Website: ulta-beauty
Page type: payment
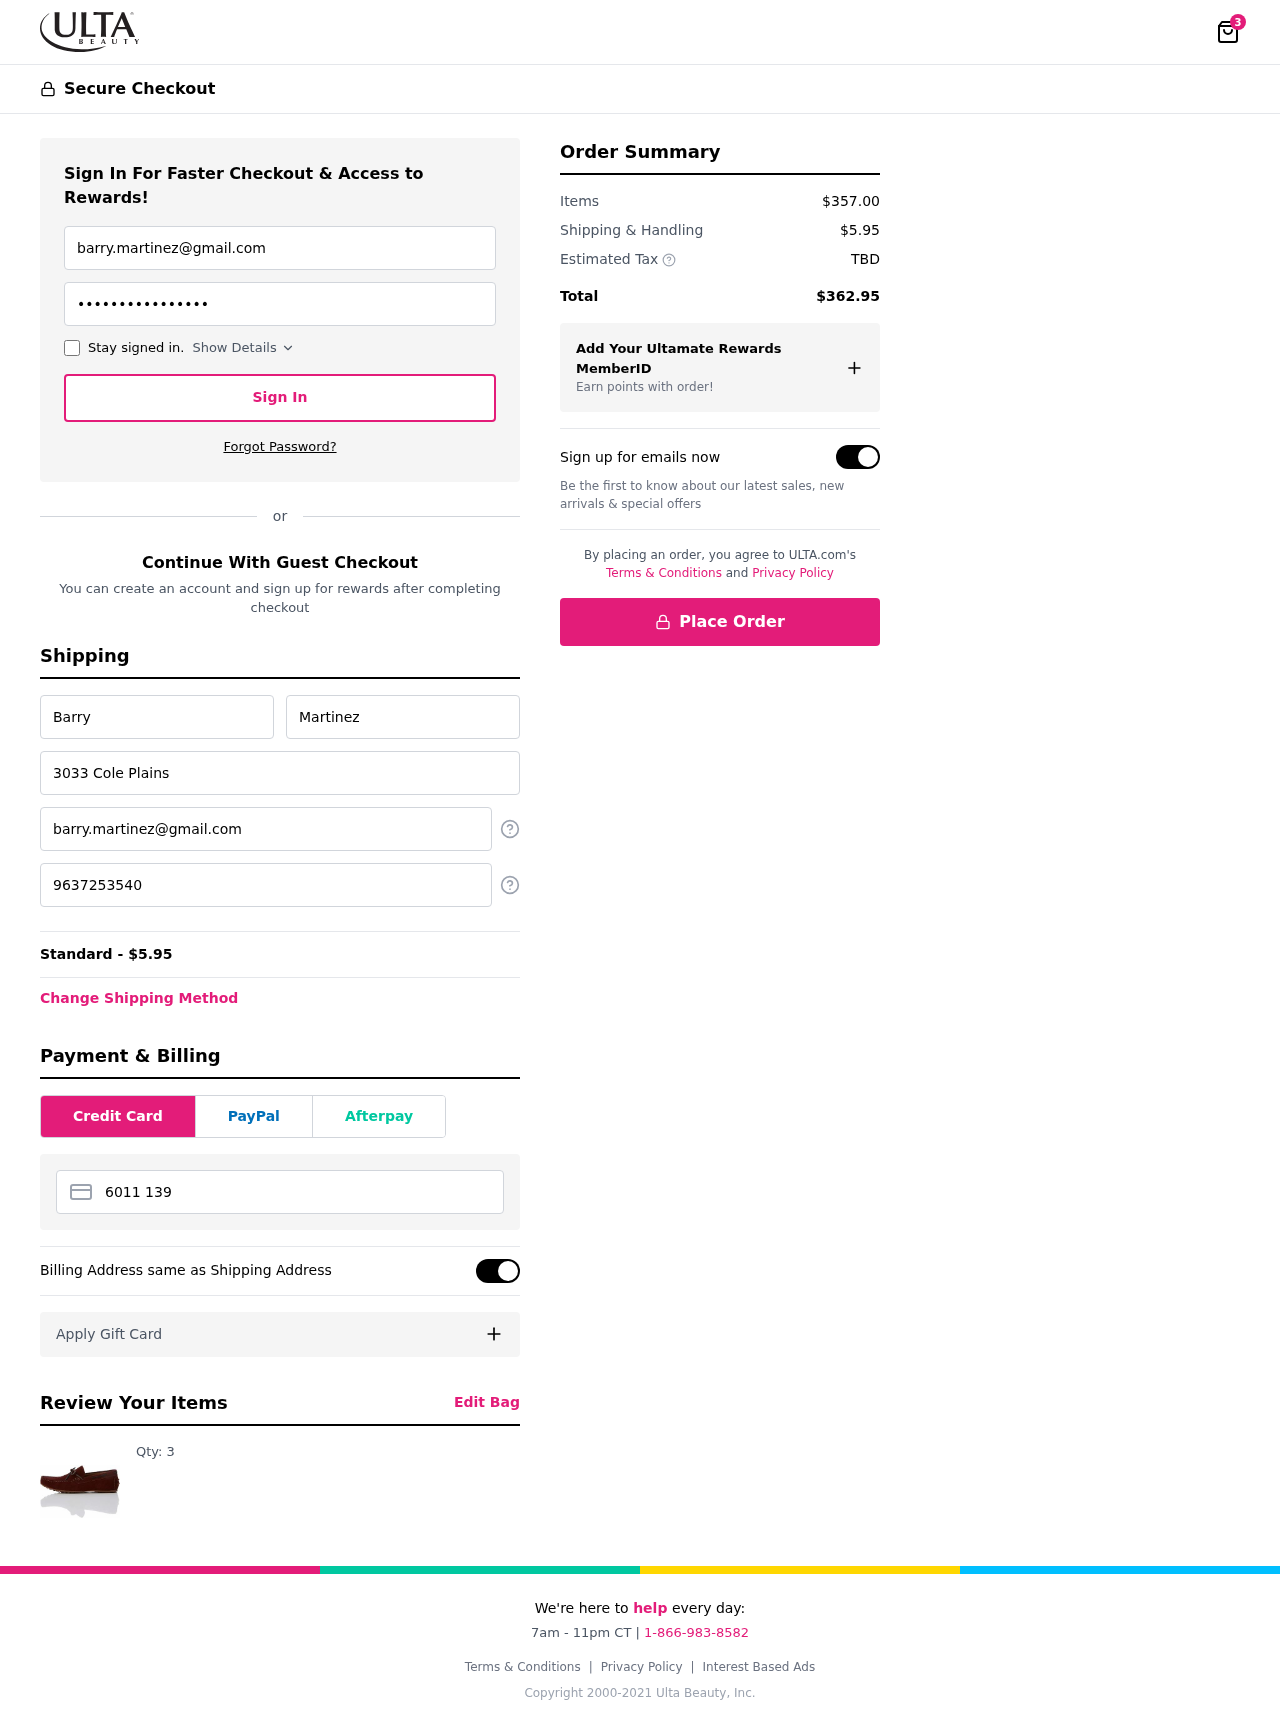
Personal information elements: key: PII_CARD_NUMBER
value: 6011 1398 4238 1725
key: PII_EMAIL
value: barry.martinez@gmail.com
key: PII_FIRSTNAME
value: Barry
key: PII_LASTNAME
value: Martinez
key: PII_PHONE
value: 9637253540
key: PII_STREET
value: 3033 Cole Plains
Product elements: key: PRODUCT1_QUANTITY
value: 3
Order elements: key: ORDER_NUM_ITEMS
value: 3
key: ORDER_SHIPPING_COST
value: $5.95
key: ORDER_SHIPPING_COST
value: Standard - $5.95
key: ORDER_SUBTOTAL
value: $357.00
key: ORDER_TAX
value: TBD
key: ORDER_TOTAL
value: $362.95